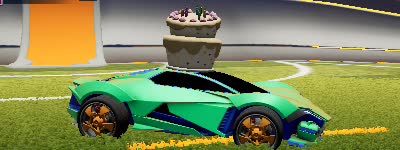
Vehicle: werewolf